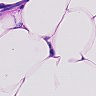
Metastatic tissue present: no